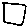
Label: square